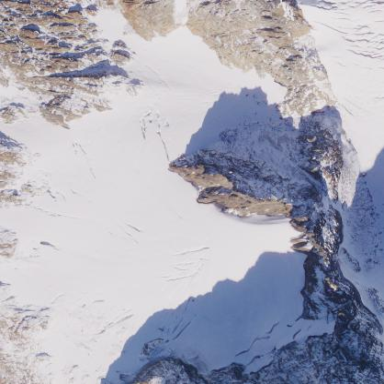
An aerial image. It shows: Majestic glacier in the distance.